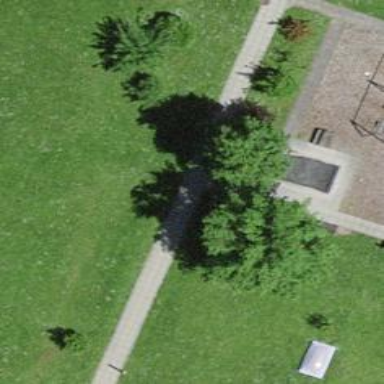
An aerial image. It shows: Path made of paving stones.